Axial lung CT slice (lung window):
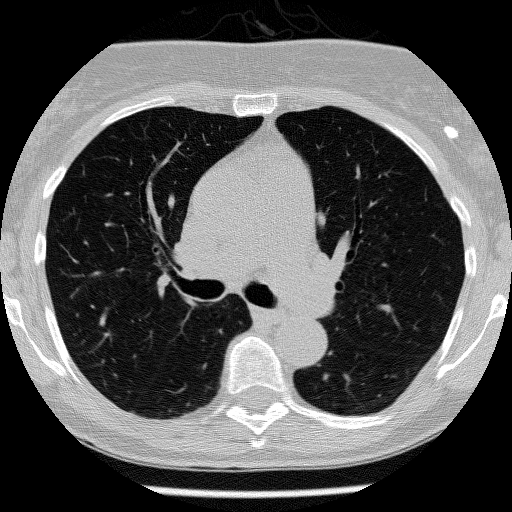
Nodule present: no